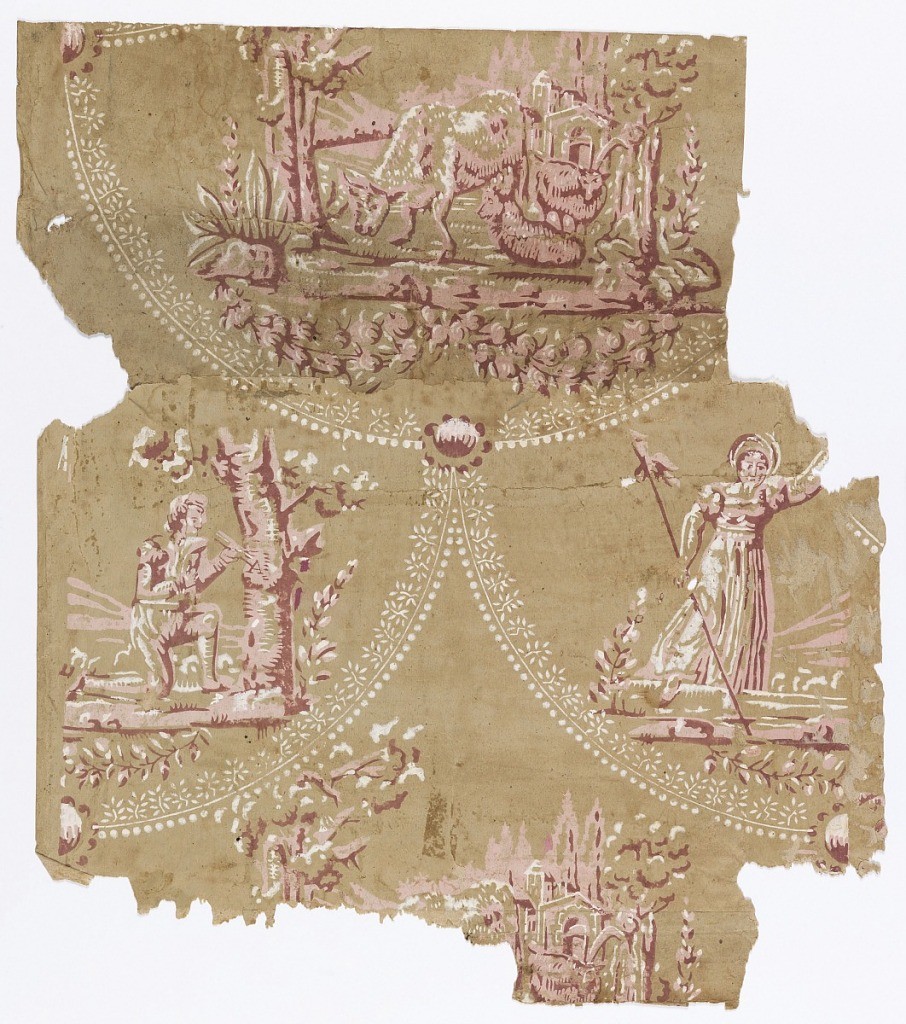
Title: Sidewall
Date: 1800–1825
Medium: Block-printed on handmade paper
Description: Pastoral vignettes, printed in dark red, pink and white on natural ungrounded paper.